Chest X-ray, PA view. Patient: 28 years old, sex F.
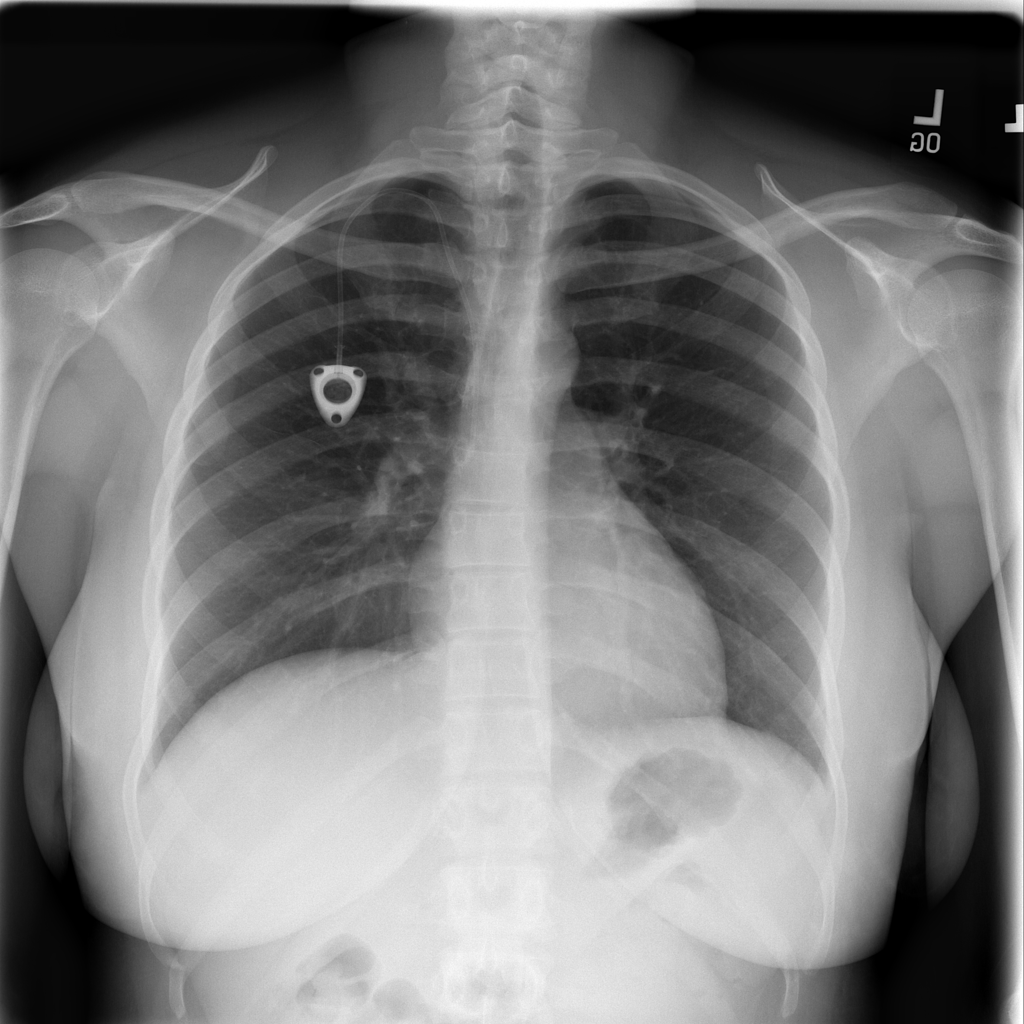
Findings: Infiltration